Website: apple
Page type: order-returns
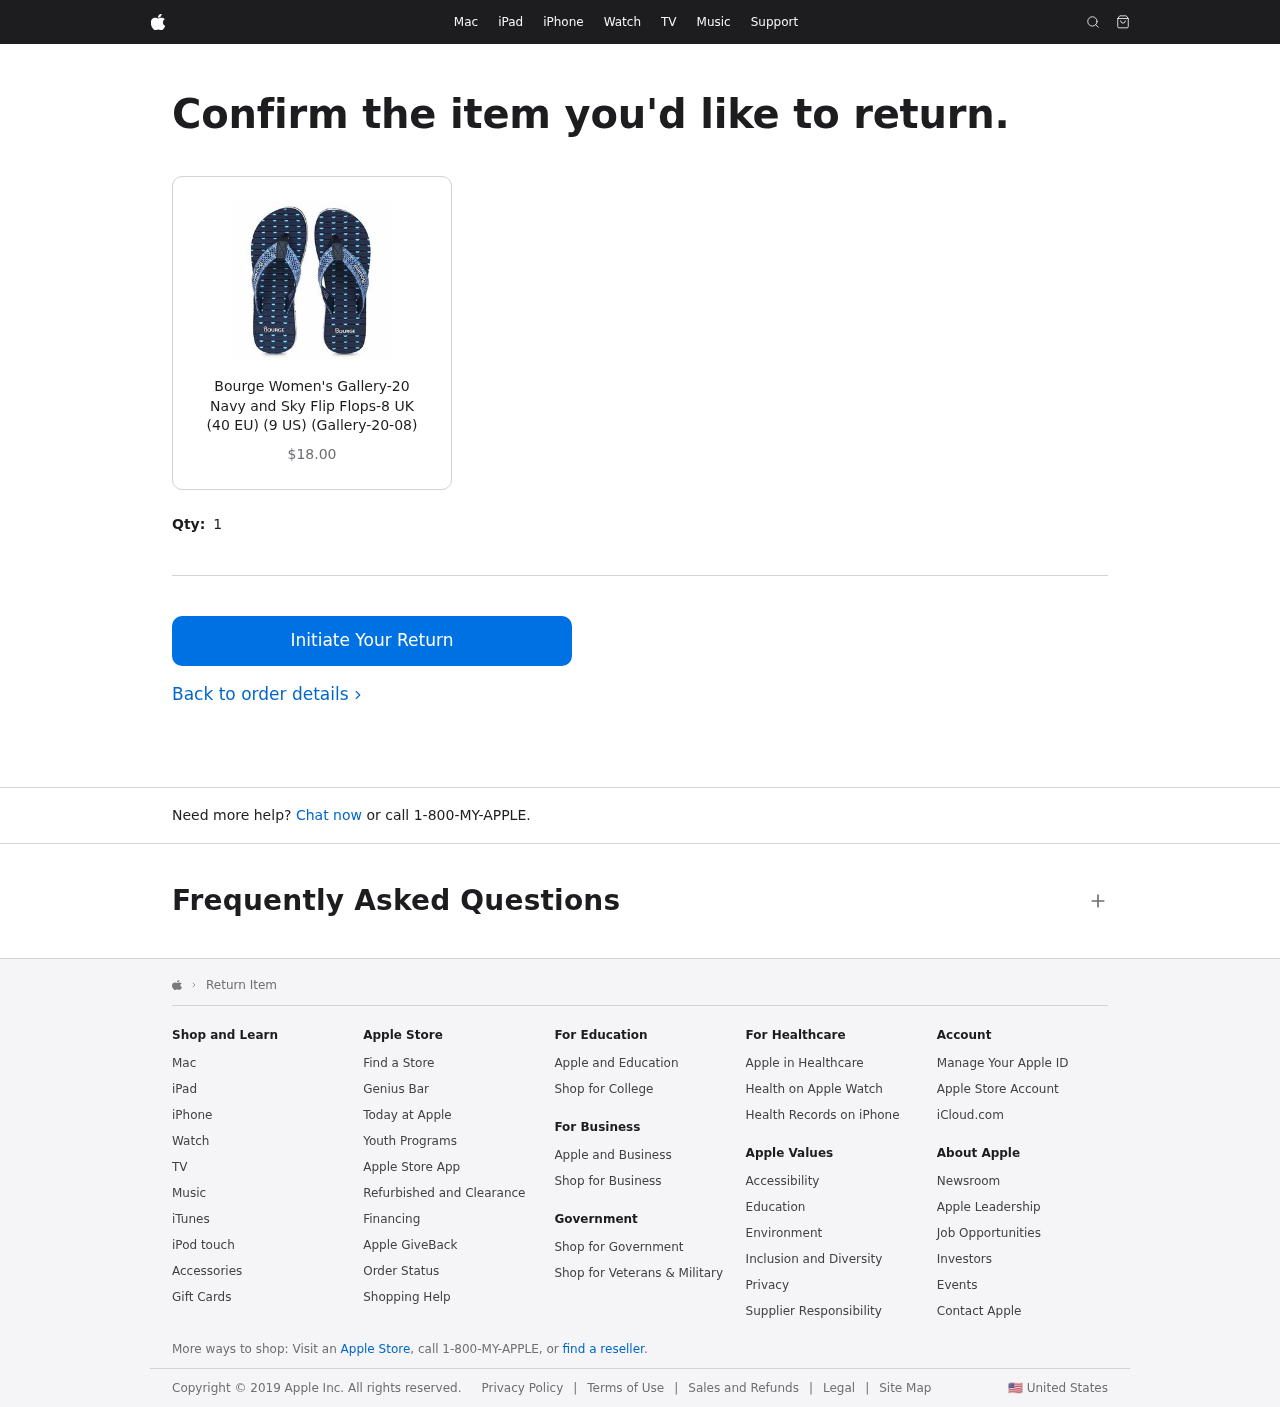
Product elements: key: PRODUCT1_NAME
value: Bourge Women's Gallery-20 Navy and Sky Flip Flops-8 UK (40 EU) (9 US) (Gallery-20-08)
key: PRODUCT1_PRICE
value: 18
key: PRODUCT1_QUANTITY
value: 1